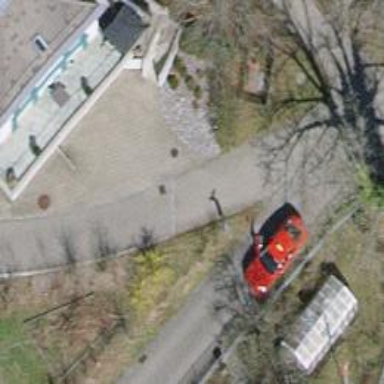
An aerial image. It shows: Paved driveway road for service vehicles.